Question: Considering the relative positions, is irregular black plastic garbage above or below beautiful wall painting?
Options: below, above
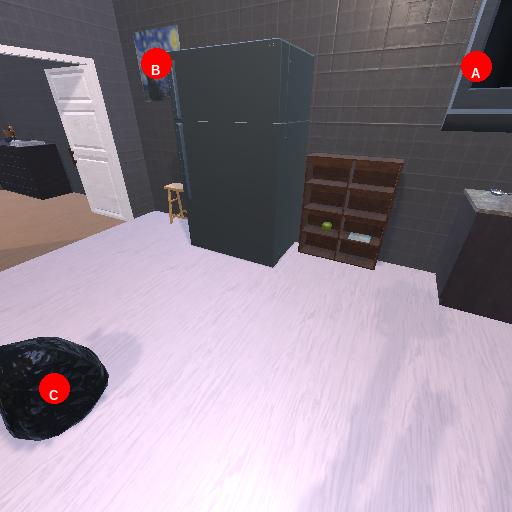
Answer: below